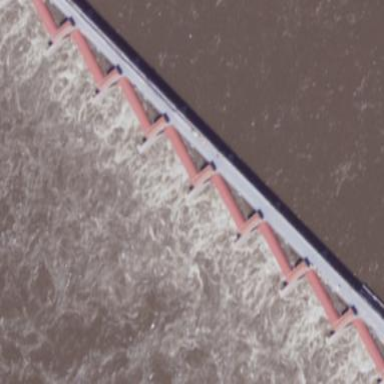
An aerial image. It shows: Dam along waterway.